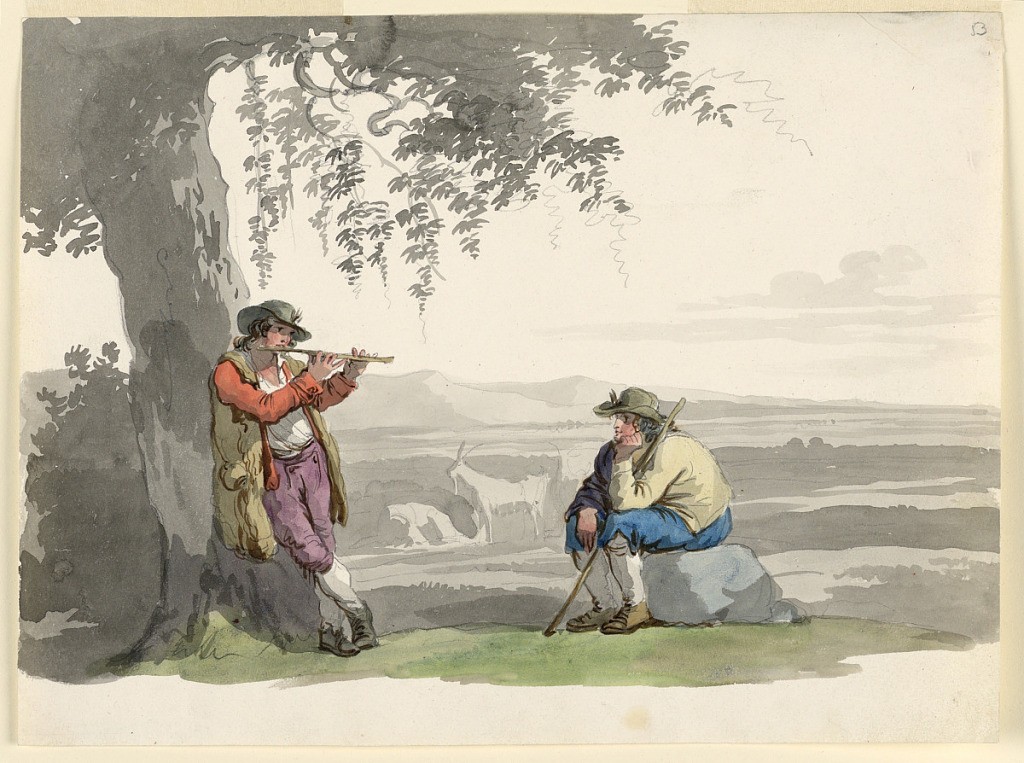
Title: Two Shepherds in the Campagna
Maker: Bartolomeo Pinelli, Italian, 1781–1835
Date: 1807–08
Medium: Pen and gray ink with watercolor and black chalk on off-white wove paper
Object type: Drawing
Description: A shepherd leaning against a tree plays the flute. Another seated upon a boulder listens. Their flocks are shown in the distance between them.